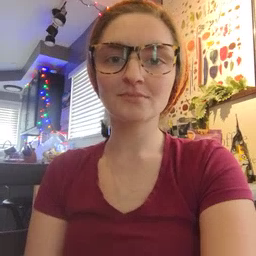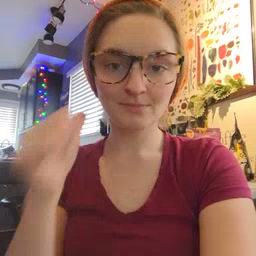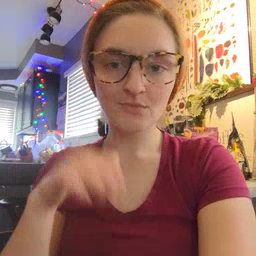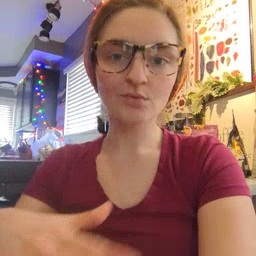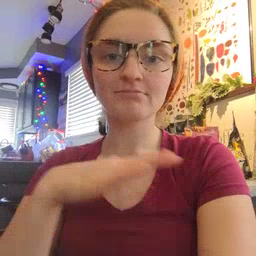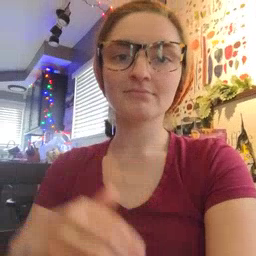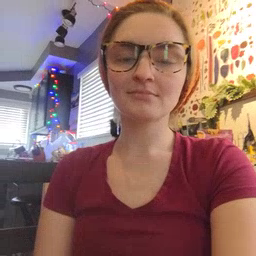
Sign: backyard